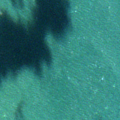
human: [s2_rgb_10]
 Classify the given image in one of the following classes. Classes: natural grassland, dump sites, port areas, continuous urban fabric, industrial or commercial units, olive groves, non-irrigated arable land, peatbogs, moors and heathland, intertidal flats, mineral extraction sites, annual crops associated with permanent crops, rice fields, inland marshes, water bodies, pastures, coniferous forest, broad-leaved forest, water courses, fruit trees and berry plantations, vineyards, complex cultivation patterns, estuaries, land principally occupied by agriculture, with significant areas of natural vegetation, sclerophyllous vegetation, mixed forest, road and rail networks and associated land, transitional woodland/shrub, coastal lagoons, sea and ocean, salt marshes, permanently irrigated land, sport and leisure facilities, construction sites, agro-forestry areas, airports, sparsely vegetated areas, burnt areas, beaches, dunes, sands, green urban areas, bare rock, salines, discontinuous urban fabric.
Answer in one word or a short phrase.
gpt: sea and ocean